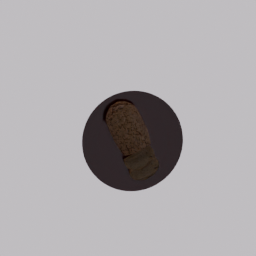
Label: nature